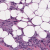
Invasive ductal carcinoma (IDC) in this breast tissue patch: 1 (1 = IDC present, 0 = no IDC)